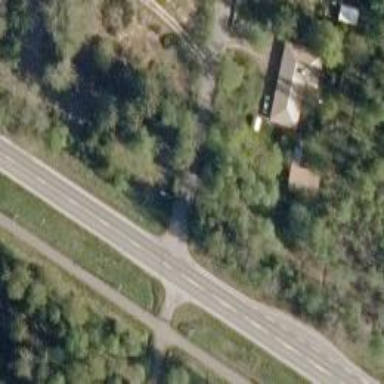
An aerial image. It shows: Road with "give way" sign.